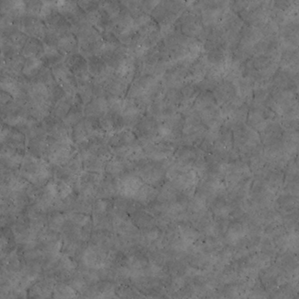
Label: non_frost